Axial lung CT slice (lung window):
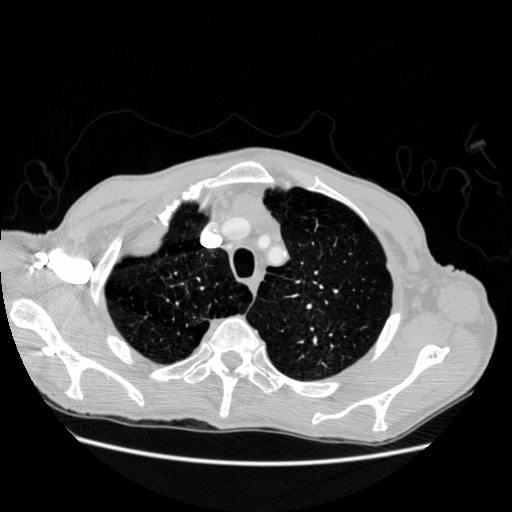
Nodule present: no